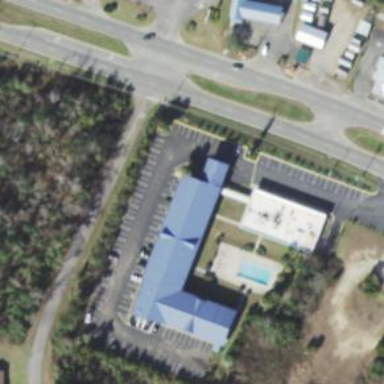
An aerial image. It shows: Hotel building.